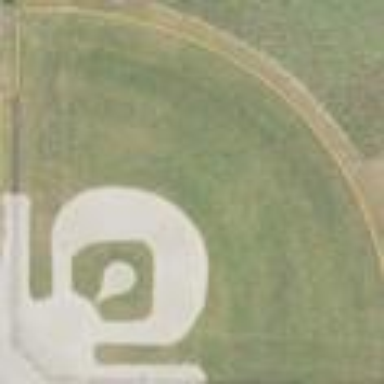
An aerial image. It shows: Tipton Park baseball field. It is pitch dedicated to baseball.